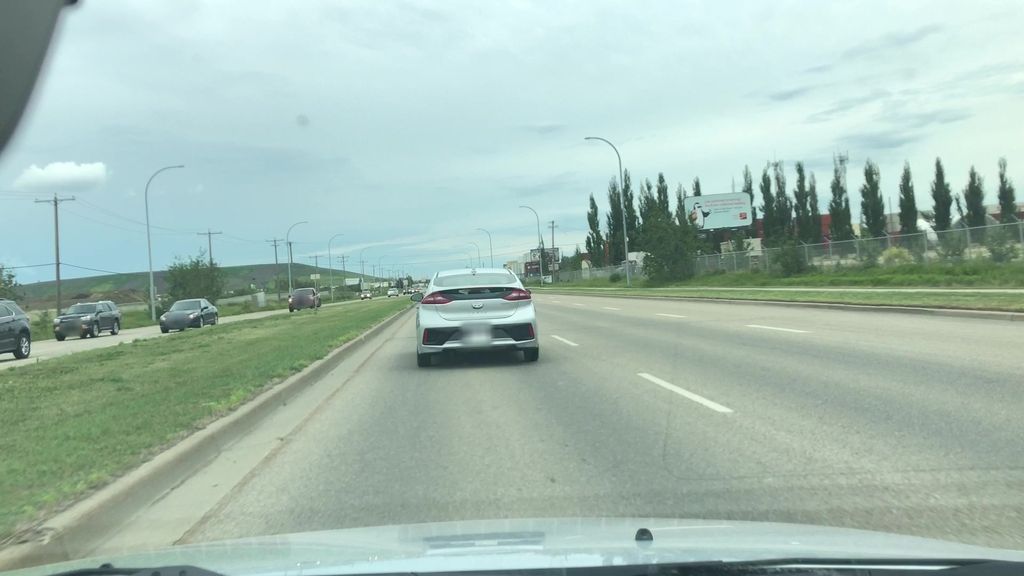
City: edmonton